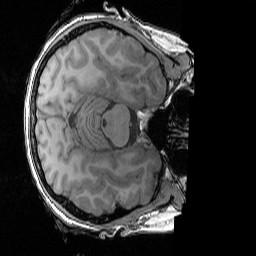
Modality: T1w
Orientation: axial
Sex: female
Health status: ill
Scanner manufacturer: siemens
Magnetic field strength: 3 T
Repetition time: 1.57 s
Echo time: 0.00342 s